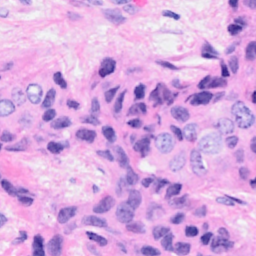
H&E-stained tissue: Breast